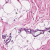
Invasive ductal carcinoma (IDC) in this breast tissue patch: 0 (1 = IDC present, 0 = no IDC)